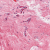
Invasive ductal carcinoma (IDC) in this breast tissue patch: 0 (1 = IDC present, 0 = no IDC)